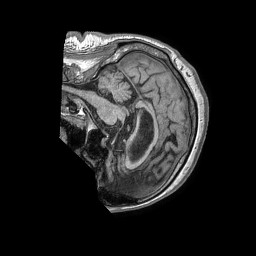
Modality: T1w
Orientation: sagittal
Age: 70
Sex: male
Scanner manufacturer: philips
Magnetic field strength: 1.5 T
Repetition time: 0.007729 s
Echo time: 0.003524 s